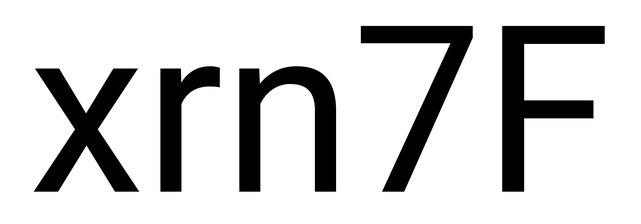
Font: Roboto_Regular